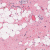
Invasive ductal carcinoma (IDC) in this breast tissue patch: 0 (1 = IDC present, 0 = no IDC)